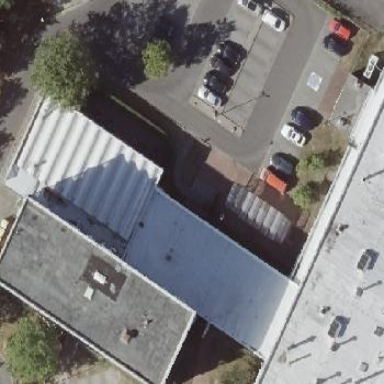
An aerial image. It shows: Industrial building.